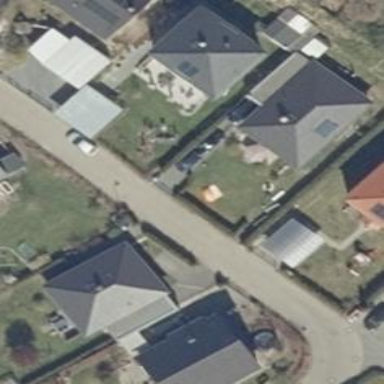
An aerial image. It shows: Residential road.